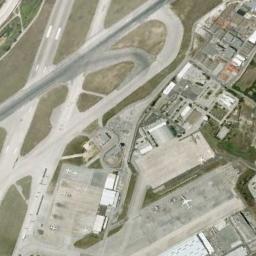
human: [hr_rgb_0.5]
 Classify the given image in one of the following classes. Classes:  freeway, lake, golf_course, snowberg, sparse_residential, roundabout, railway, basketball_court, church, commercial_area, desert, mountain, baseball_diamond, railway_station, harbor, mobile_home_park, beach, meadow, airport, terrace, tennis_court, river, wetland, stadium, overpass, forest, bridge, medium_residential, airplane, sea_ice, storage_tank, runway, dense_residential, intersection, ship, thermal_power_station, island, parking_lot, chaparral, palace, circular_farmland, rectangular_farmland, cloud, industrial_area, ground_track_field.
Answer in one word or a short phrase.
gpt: airport